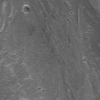
Atmospheric dust classification: not_dusty